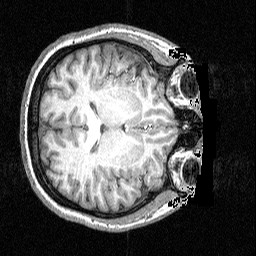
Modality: T1w
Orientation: axial
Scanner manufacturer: siemens
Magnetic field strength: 3 T
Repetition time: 1.54 s
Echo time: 0.00304 s